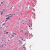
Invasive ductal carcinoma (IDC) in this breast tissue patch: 1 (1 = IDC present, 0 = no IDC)